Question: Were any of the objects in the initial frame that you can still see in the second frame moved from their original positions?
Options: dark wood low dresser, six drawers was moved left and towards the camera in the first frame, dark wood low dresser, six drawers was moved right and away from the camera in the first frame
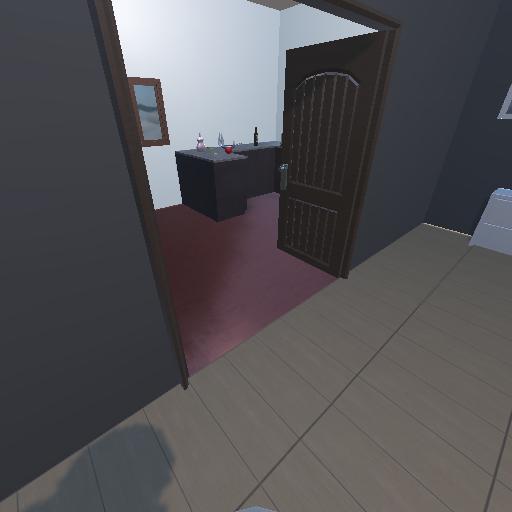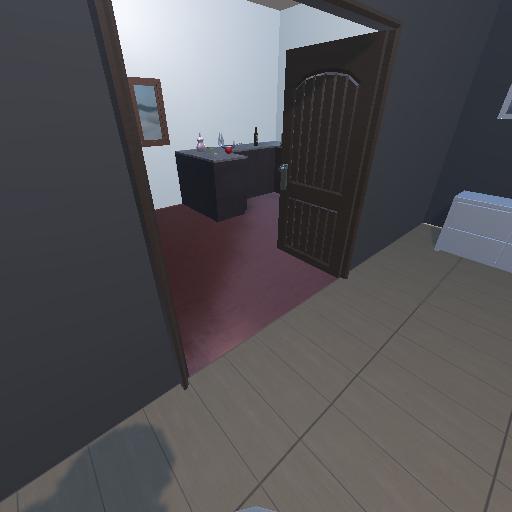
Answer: dark wood low dresser, six drawers was moved left and towards the camera in the first frame